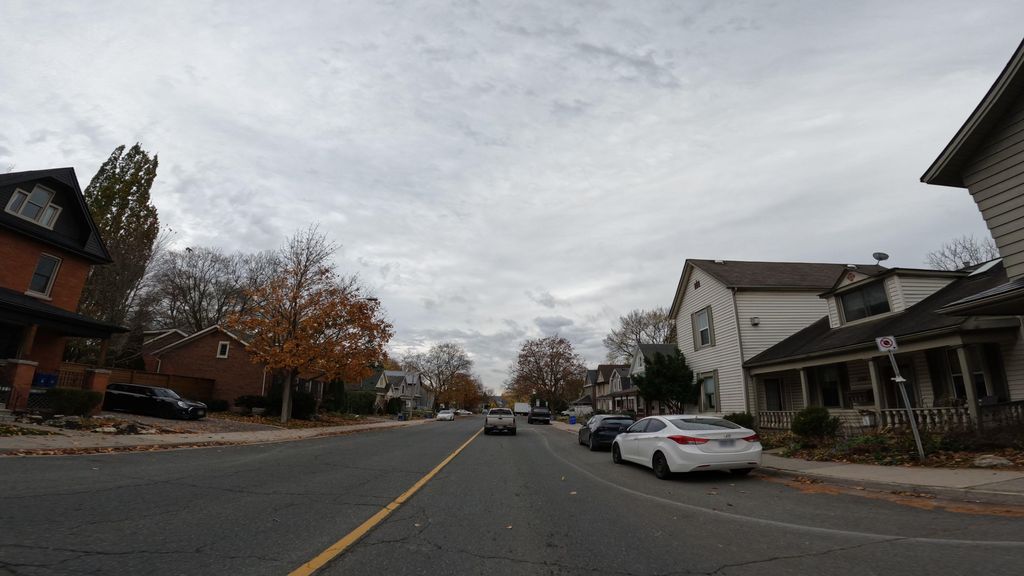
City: hamilton